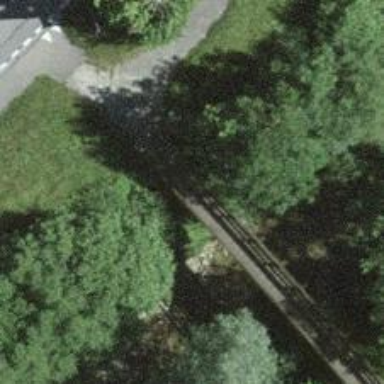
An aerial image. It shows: Asphalt track on bridge with Grade 1 track type.